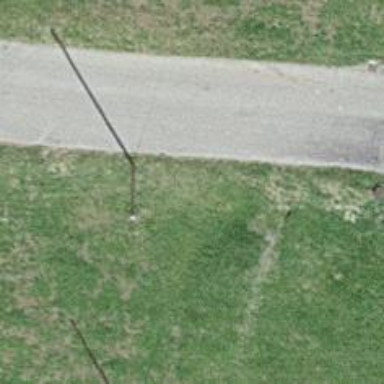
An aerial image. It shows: Minor power line.